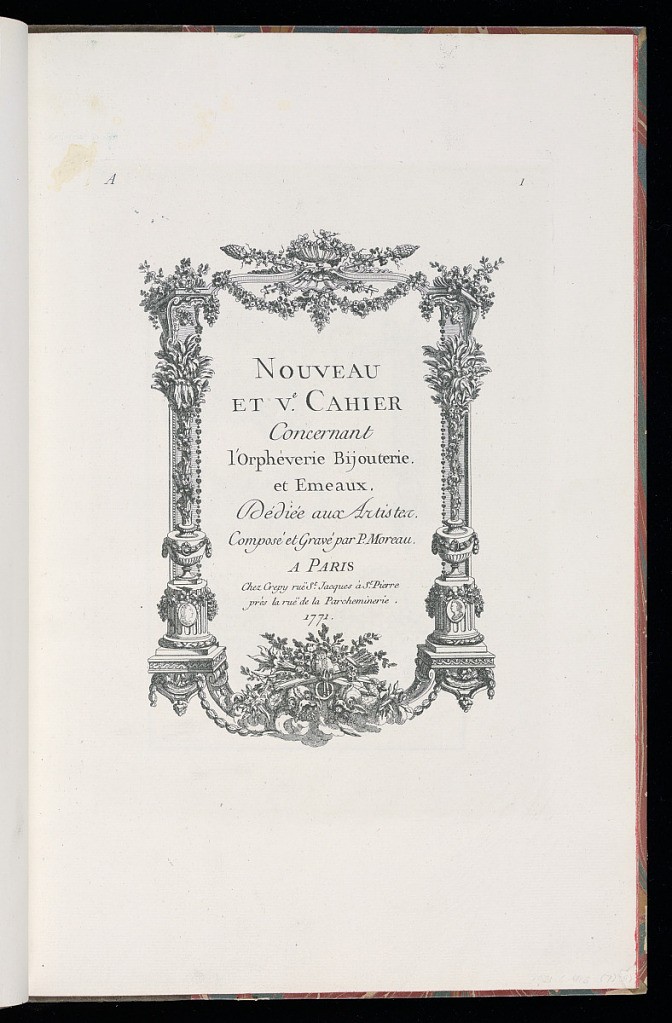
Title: Title Page
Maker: Pierre Moreau, French, 1722 – 1798
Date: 1771
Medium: Etching and engraving on laid paper
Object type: Print
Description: Title page with the title, designer and address lettered within an ornamental frame of flowers, fluted columns with vases, portrait roundels, decorative bands, laurel leaves, fleurons, shell and gadroon motifs, ‘rocaille' scrolls, palm leaves, with a trophy of flowers, leaves, and dolphins on clouds. The plate is numbered and dated.